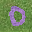
Label: 0